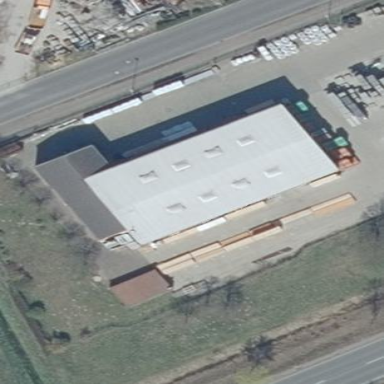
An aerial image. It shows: Retail building.